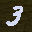
Label: 3